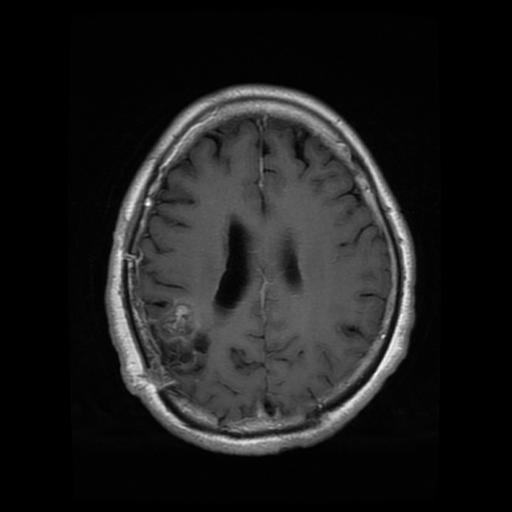
Label: glioma